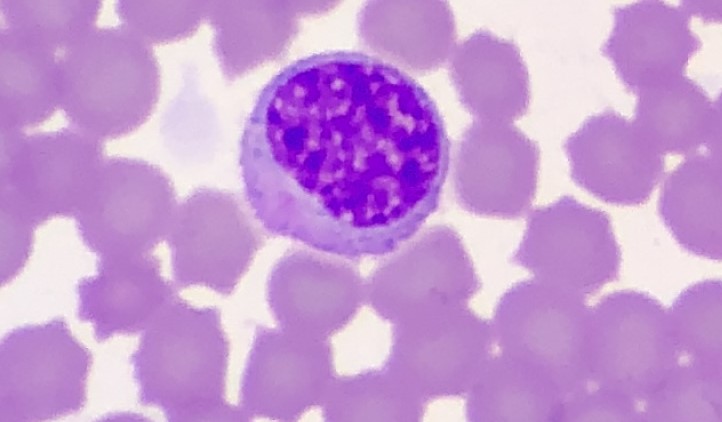
White blood cell type: Lymphocyte